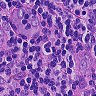
Metastatic tissue present: no